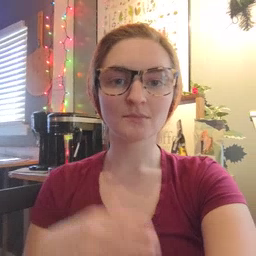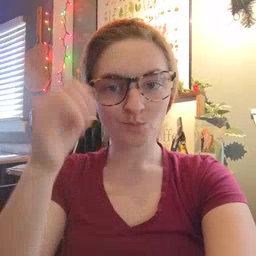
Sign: cowboy